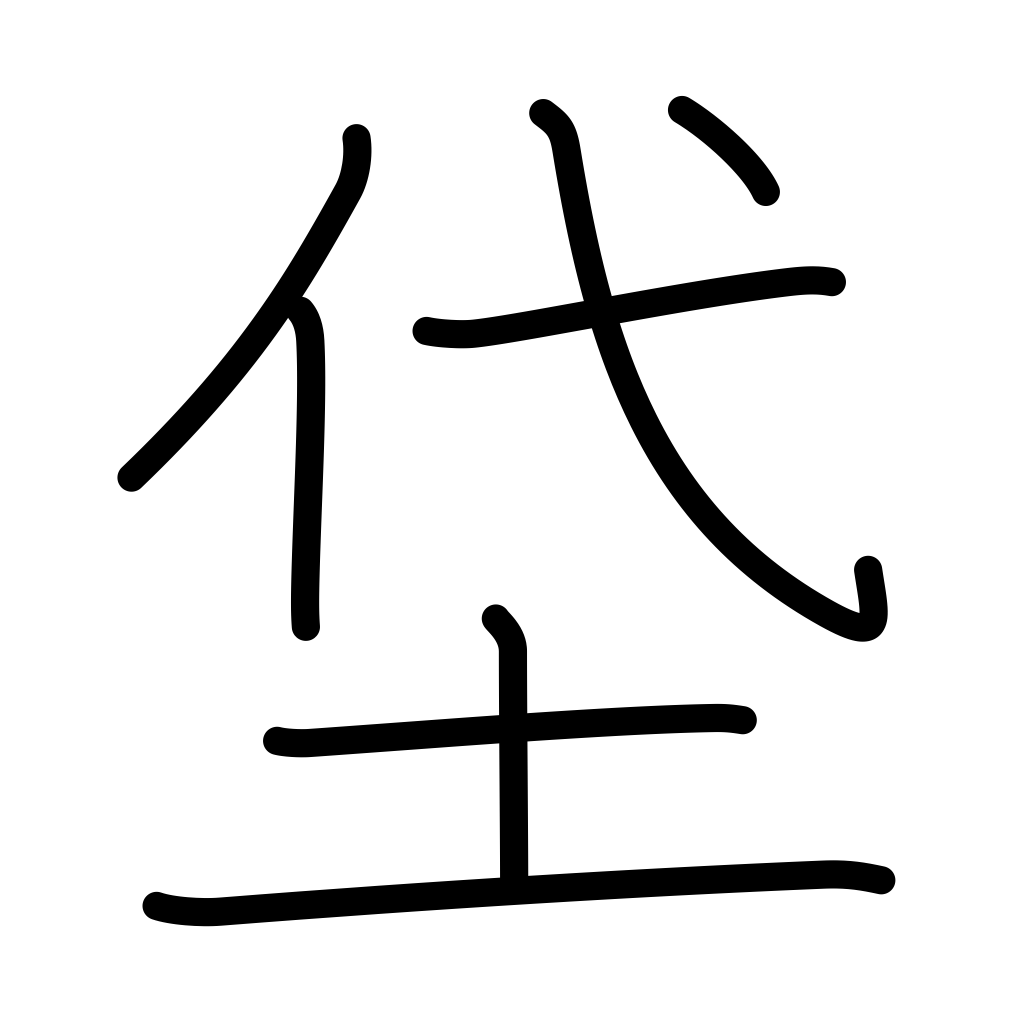
Meaning: swamp, wetlands, muddy fields